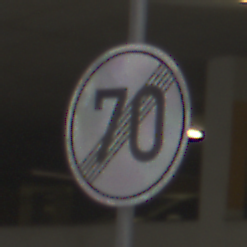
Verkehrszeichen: EndeGeschwindigkeit70
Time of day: Midday
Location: Roofed (Urban)
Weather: Overcast
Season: NotSpecified
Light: Artificial